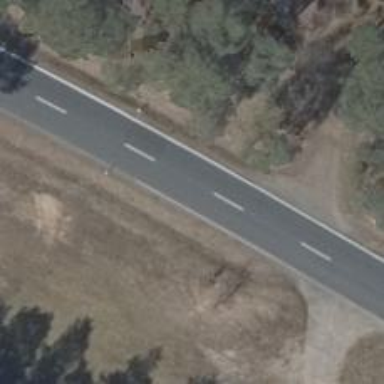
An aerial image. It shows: Secondary road with asphalt surface.